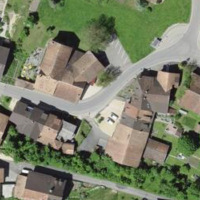
EUNIS habitat code: 54
Species observed at this site:
Neottia nidus-avis